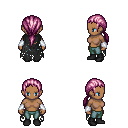
a pixel art fantasy rpg character, female body template, human, dark skin, black tattered cape, teal pants, pink ponytail hairstyle, white cloth bracers, black shoes, four views (front, back, left, right), 2x2 character sprite sheet, small pixel art, hard edges, no anti-aliasing